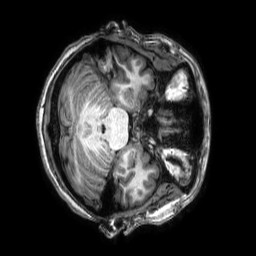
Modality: T1w
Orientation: axial
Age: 32
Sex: female
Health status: healthy
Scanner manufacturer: philips
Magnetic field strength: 3 T
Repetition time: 0.009 s
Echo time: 0.003996 s